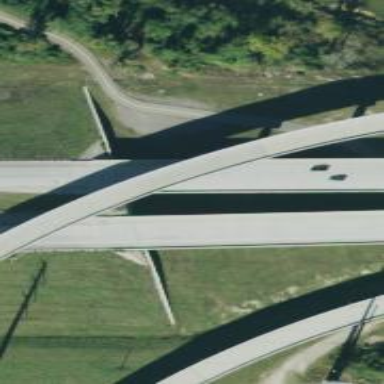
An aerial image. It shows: Motorway.